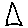
Label: triangle